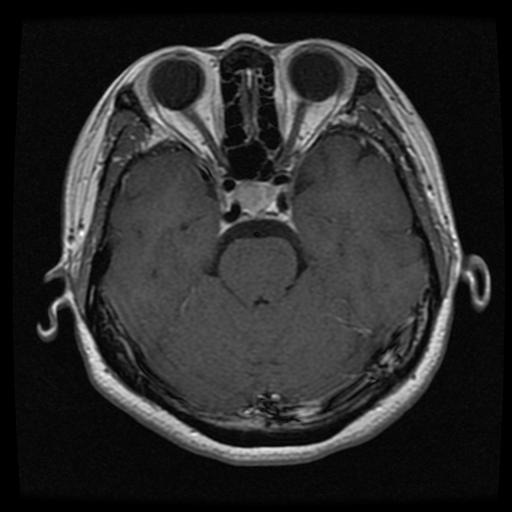
Label: pituitary